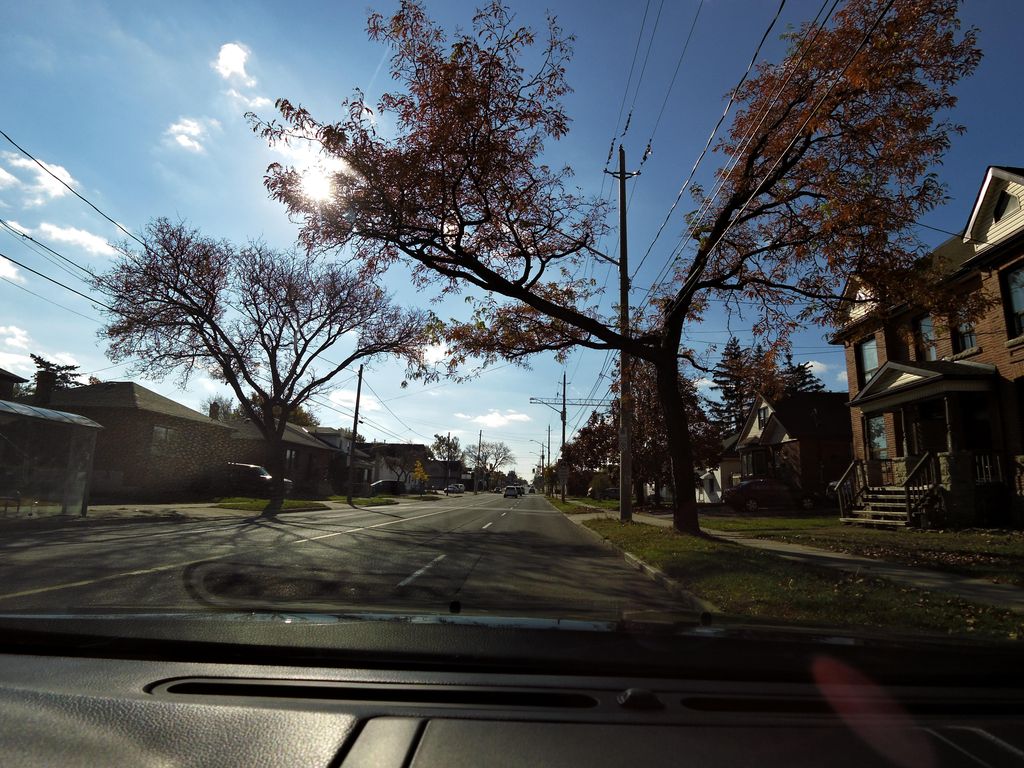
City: hamilton